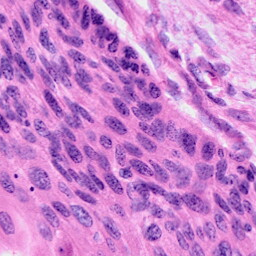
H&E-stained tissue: Cervix